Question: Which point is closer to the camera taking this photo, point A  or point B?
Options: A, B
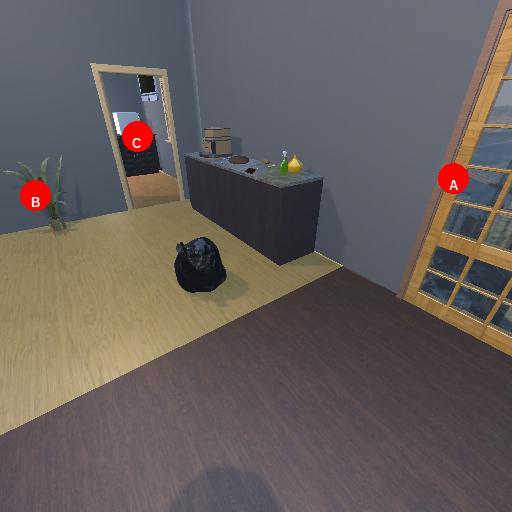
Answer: A